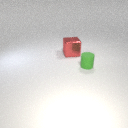
large red metal cube behind small green rubber cylinder